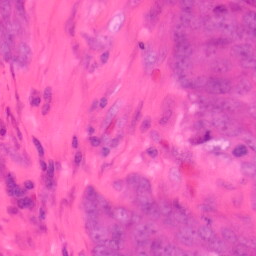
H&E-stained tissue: Colon